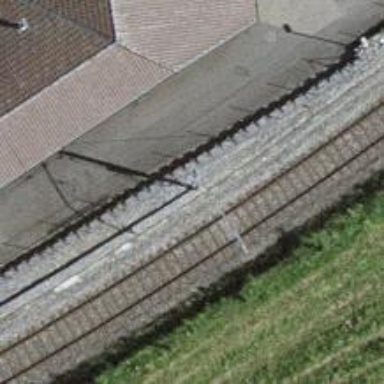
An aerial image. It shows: Single railway track with electrification through contact line.